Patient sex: F
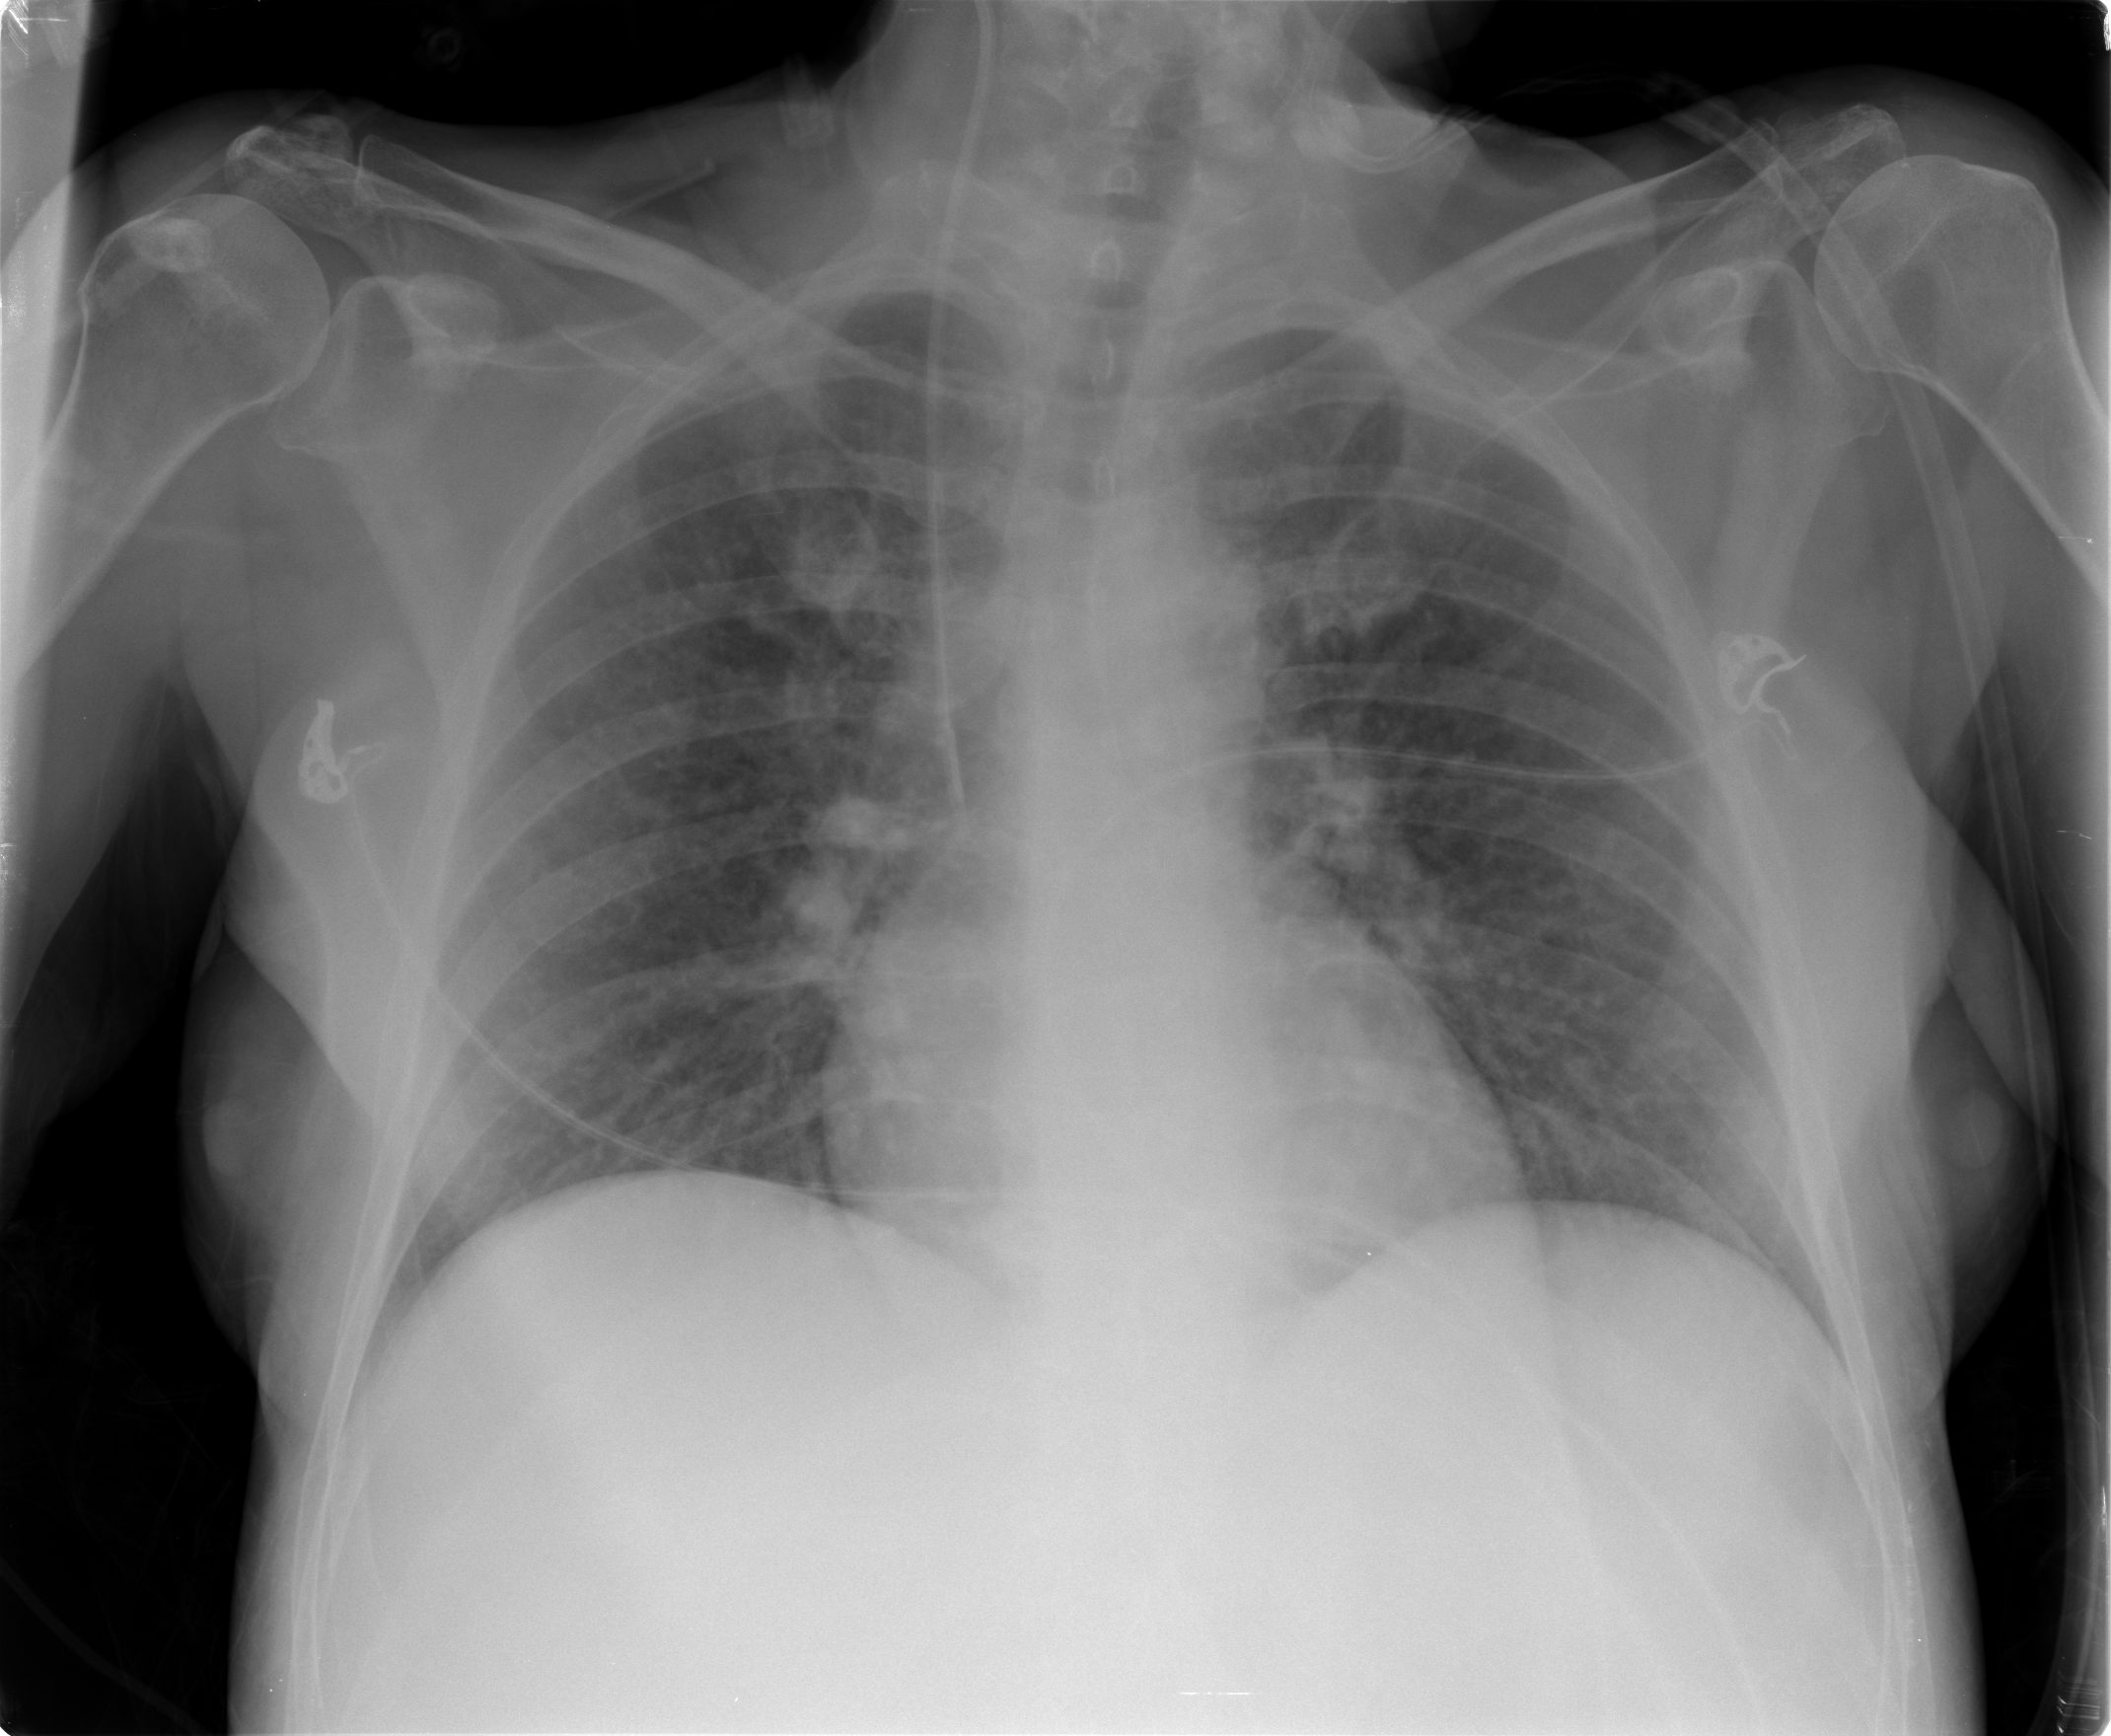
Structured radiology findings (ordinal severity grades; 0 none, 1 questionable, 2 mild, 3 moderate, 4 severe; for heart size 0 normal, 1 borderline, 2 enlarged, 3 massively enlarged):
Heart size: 0
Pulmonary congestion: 2
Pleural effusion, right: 0
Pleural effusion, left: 0
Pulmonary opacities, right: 0
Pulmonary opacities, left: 0
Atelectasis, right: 1
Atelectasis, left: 1